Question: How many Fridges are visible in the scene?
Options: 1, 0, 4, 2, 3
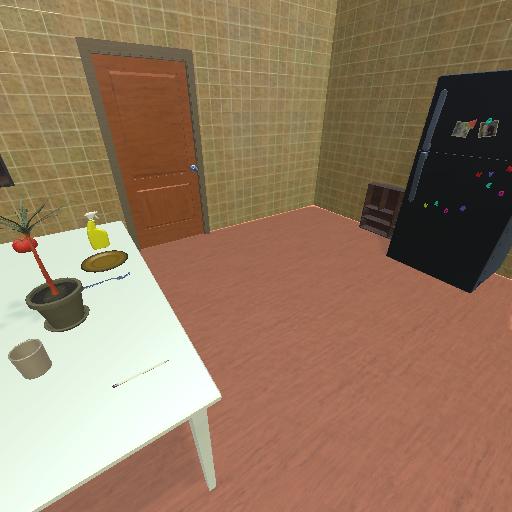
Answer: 1